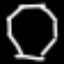
Label: octagon